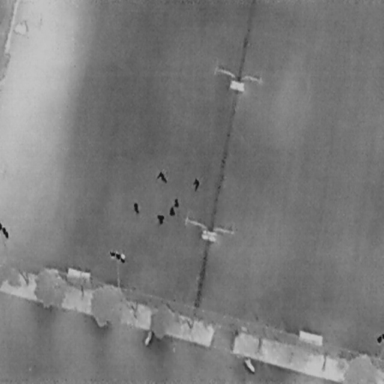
There are six People in the infrared image.